Question: The question is similar to <URL>, but there is a huge difference: I do not have a fixed number of elements that I want to add.
Beneath is a preview of the form and how it should look like. I have a form for a which includes different and each application entity has several number of .

'''
class User extends BaseUser
{
...
/**
* @ORM\ManyToMany(targetEntity="Application", inversedBy="users")
* @ORM\JoinTable(name="users_applications")
*/
protected $applications;
/**
* @ORM\ManyToMany(targetEntity="UserGroup", inversedBy="users")
* @ORM\JoinTable(name="users_groups")
*/
protected $user_groups;
'''
'''
class Application
{
...
/**
* @ORM\ManyToMany(targetEntity="User", mappedBy="applications")
*/
protected $users;
/**
* @ORM\OneToMany(targetEntity="UserGroup", mappedBy="application")
*/
protected $user_groups;
'''
'''
class UserGroup
{
...
/**
* @ORM\ManyToOne(targetEntity="Application", inversedBy="user_groups")
* @ORM\JoinColumn(name="application_id", referencedColumnName="id")
*/
protected $application;
/**
* @ORM\ManyToMany(targetEntity="User", mappedBy="user_groups")
*/
protected $users;
'''
'''
class UserFormType extends AbstractType
{
// Array of applications is generated in the Controller and passed over by the constructor
private $applications;
public function buildForm(FormBuilderInterface $builder, array $options)
{
...
if ($this->applications && count($this->applications) > 0)
{
foreach ($this->applications AS $application)
{
$builder->add('applications', 'entity', array
(
'class' => 'MyBundle:Application',
'property' => 'title',
'query_builder' => function(EntityRepository $er) use ($application)
{
return $er->createQueryBuilder('a')
->where('a.id = :id')
->setParameter('id', $application->getId());
},
'expanded' => true,
'multiple' => true
));
$builder->add('user_groups', 'entity', array
(
'class' => 'MyBundle:UserGroup',
'property' => 'title',
'query_builder' => function(EntityRepository $er) use ($application)
{
return $er->createQueryBuilder('ug')
->where('ug.application = :application')
->setParameter('application', $application);
},
'expanded' => true,
'multiple' => true
));
}
}
...
'''
I have already managed to include the and , but since the are added to the formbuilder by a loop, entities are overwritten, such that having multiple applications only one application gets rendered.
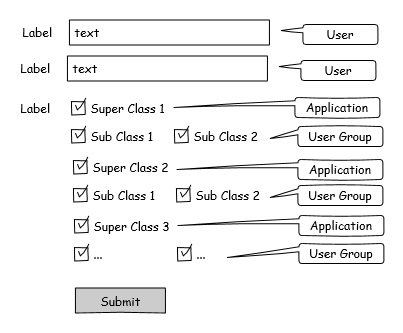
Answer: You do want collections. Collections allow for an arbitrary number of elements (which meets your requirements). I think the problem is you should have a 'UserGroupType' so that collections work the way you want.
Here is more or less a complete example of your form types. Namespaces and other things omitted.
Controller (remember, you are passing in the 'User' object to the form, don't do what you were doing with 'private $applications'):
'''
...
$user = ...;
$form = $this->createForm(new UserFormType(), $user);
'''
Changes to UserFormType:
'''
class UserFormType extends AbstractType
{
// Don't have that $applications member here...
public function buildForm(FormBuilderInterface $builder, array $options)
{
//...
// Your user has many UserGroups, so display each one as a UserGroup field (see UserGroupFormType)
$builder->add('user_groups', 'collection', array(
'type' => new UserGroupFormType() // I would make this type a service (http://symfony.com/doc/current/book/forms.html#defining-your-forms-as-services)
));
}
public function setDefaultOptions(OptionsResolverInterface $resolver)
{
$resolver->setDefaults(array(
'data_class' => 'Namespace\Entity\User'
));
}
// ... getname, etc.
}
'''
'''
class UserGroupFormType extends AbstractType
{
public function buildForm(FormBuilderInterface $builder, array $options)
{
// Each UserGroup has 1 application and multiple users
// The entity fields allow you to select these
$builder->add('application', 'entity', array
(
'class' => 'MyBundle:Application',
'property' => 'title',
'query_builder' => function(EntityRepository $er) use ($application)
{
return $er->createQueryBuilder('a')
->where('a.id = :id')
->setParameter('id', $application->getId());
},
'expanded' => true,
'multiple' => false
));
$builder->add('users', 'entity', array
(
'class' => 'MyBundle:User',
'property' => 'title',
'query_builder' => function(EntityRepository $er) use ($application)
{
return $er->createQueryBuilder('ug')
->where('ug.application = :application')
->setParameter('application', $application);
},
'expanded' => true,
'multiple' => true
));
}
public function setDefaultOptions(OptionsResolverInterface $resolver)
{
$resolver->setDefaults(array(
'data_class' => 'Namespace\Entity\UserGroup'
));
}
// ... getname, etc.
}
'''
See also <URL>
That shows you how to handle adding new UserGroups in the form (if you want that functionality).